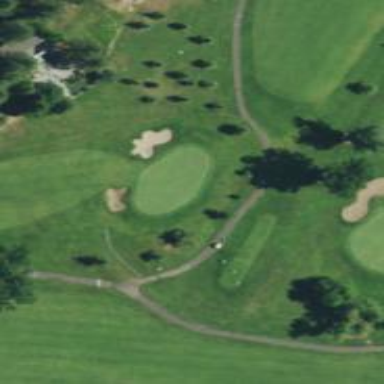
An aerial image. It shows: Footway that serves as golf path.